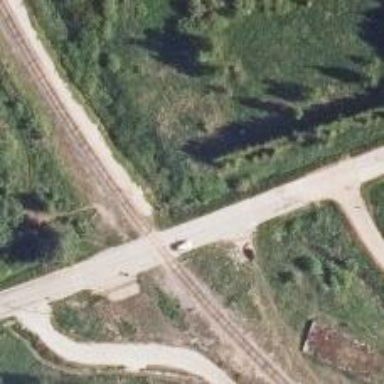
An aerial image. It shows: Level crossing with saltire marking.